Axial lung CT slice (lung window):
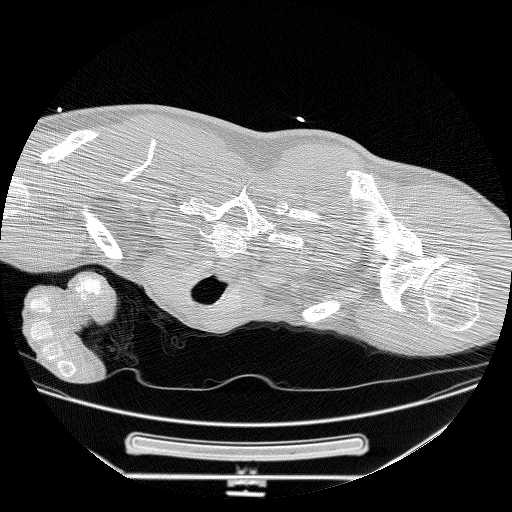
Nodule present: no